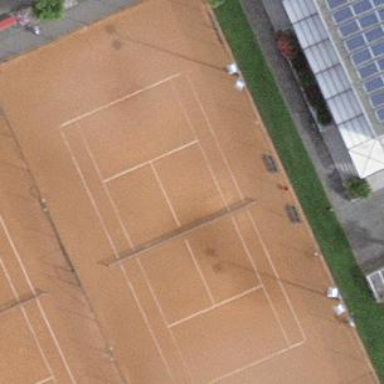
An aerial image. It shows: Tennis court with sandy surface located in pitch designated for leisure land.